Question: I'm using Sphinx to search MySQL.
One of the results Sphinx returns for a search is 'M*A*S*H', as in the hit television show.

The problem I'm facing is that 'M*A*S*H' is returned for nearly any query made with Sphinx. If not, then what could the problem be?
'M*A*S*H'
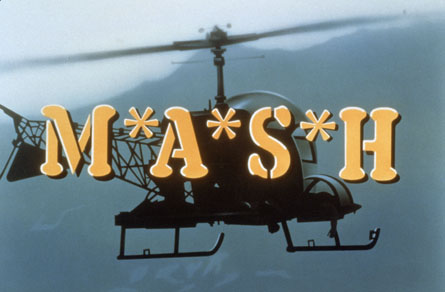
Answer: Make sure that asterisks are included in the charset_table.
'''
charset_table = <blah blah blah>, U+002A
'''
<URL>